Question: I have float red divs on blue div like on picture

'''
<div class="blue">
<div style="height: 40px; float: left"></div>
<div style="height: 40px; float: left"></div>
<div style="height: 40px; float: left"></div>
<div style="height: 40px; float: left"></div>
<div style="height: 40px; float: left"></div>
<div style="height: 40px; float: left"></div>
</div>
'''
I want to do, so blue div have height on red DIVs. When I remove float it's OK.
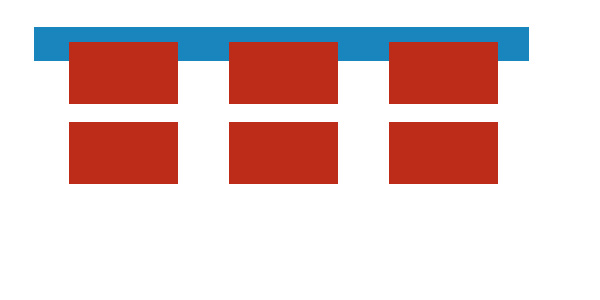
Answer: You need to add display:table-cell; or overflow:hidden; to your blue div. This will give the parent the height of it's children.
<URL>
like this:
'''
.blue{
overflow:hidden;
//or
//display:table-cell;
}
'''
a sidenote - your divs need a width when they are floating.
You also have the option to make your div with class blue float. But this might cause some unwanted behavior in your document (if the div is not supposed to float).